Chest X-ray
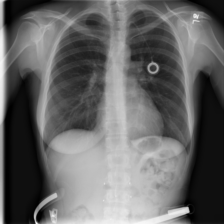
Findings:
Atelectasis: negative
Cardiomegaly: negative
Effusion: negative
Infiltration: negative
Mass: negative
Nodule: negative
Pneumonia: negative
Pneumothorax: negative
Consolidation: negative
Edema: negative
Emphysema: negative
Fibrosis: negative
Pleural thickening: negative
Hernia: negative